Field crop: tomato
Growth stage: 2
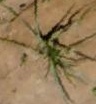
Species: cyperus